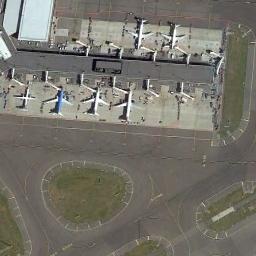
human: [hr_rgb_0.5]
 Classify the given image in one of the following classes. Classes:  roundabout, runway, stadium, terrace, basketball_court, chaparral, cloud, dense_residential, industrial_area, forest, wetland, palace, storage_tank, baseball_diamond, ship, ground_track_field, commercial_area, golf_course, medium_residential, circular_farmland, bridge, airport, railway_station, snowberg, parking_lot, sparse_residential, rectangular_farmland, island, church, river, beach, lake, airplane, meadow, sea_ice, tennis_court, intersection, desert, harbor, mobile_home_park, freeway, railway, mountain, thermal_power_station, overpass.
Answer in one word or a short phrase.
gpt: airplane